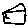
Label: house